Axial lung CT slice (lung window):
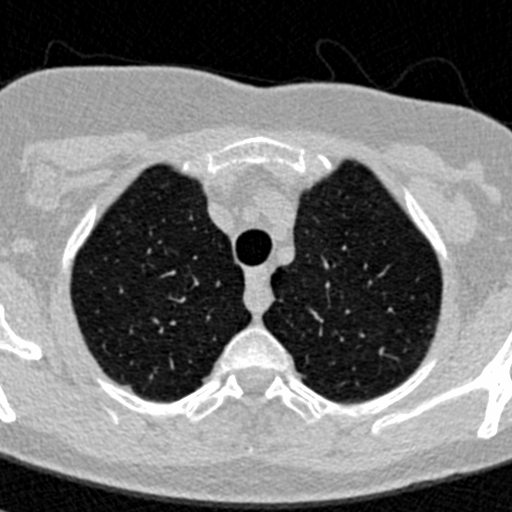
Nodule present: no